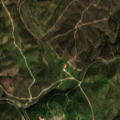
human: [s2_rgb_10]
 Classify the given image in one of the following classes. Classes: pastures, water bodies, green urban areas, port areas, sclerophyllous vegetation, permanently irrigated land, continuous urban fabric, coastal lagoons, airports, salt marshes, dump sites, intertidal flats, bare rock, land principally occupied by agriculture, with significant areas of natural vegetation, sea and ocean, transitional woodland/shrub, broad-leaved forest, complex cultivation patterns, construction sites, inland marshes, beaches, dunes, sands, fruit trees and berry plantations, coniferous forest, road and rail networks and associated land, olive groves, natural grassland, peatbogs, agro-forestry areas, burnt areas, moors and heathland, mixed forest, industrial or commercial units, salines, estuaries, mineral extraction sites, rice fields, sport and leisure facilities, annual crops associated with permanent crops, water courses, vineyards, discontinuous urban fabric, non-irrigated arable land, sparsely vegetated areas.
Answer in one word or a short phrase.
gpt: broad-leaved forest, transitional woodland/shrub